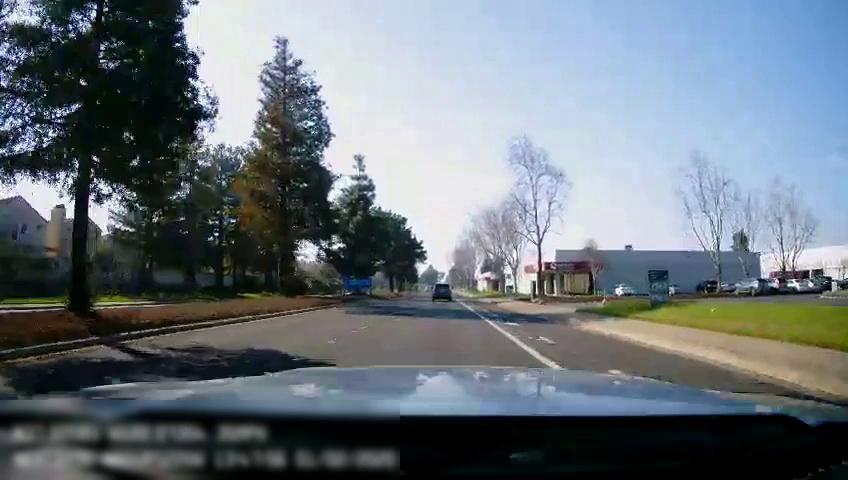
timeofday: Day
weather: Sunny
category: Drivable Space
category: Vehicles | SUV
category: Vehicles | Car
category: Vehicles | Car
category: Vehicles | Car
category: Vehicles | SUV
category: Lanes | Current Lane
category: Lanes | Current Lane